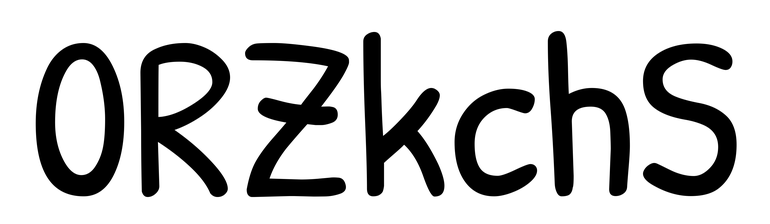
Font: PatrickHand-Regular